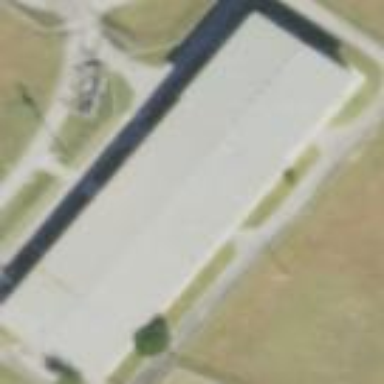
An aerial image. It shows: Prison building.